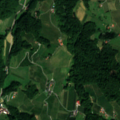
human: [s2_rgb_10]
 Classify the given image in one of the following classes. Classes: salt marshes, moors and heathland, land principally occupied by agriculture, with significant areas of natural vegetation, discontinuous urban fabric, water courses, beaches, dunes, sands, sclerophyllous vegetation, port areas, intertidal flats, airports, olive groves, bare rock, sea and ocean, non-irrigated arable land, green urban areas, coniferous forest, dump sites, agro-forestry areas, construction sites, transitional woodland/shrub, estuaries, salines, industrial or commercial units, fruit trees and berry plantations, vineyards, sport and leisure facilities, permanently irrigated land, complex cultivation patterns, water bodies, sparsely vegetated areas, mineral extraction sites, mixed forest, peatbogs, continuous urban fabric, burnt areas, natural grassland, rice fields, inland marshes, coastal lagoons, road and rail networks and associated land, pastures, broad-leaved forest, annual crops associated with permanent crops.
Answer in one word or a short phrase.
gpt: vineyards, pastures, broad-leaved forest